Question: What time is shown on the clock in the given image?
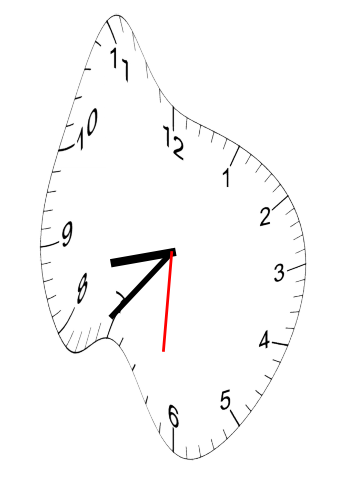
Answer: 08:36:31